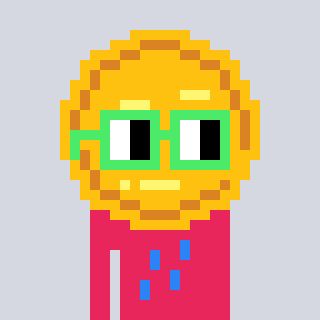
a pixel art character with square light green glasses, a medal-shaped head and a redpinkish-colored body on a cool background